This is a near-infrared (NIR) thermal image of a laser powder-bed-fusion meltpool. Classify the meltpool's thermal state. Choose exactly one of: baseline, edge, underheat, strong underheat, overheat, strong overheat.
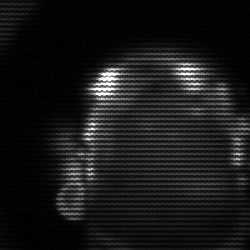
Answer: baseline